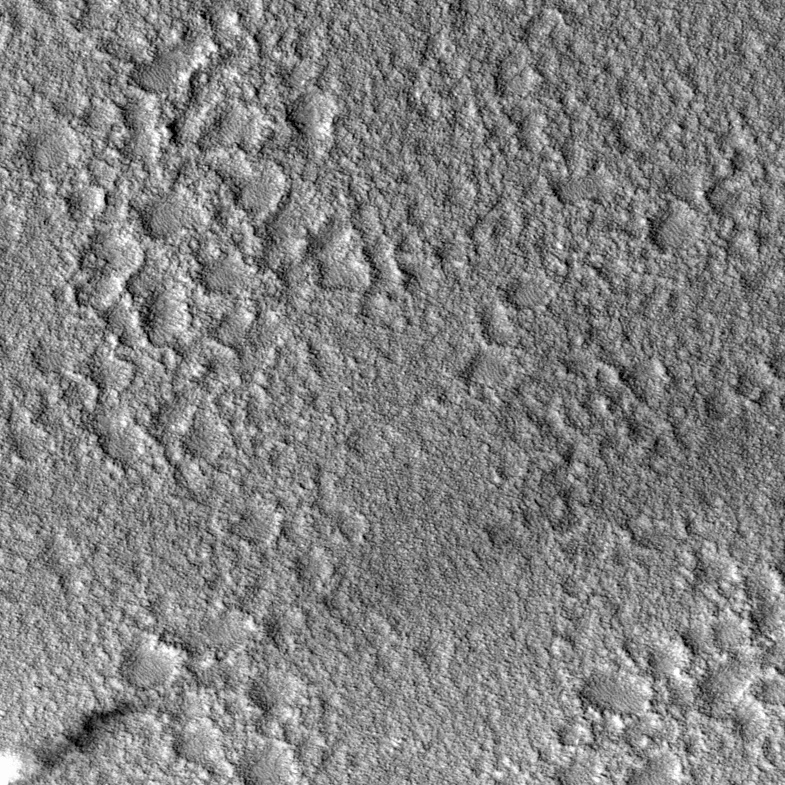
Label: dustdevil